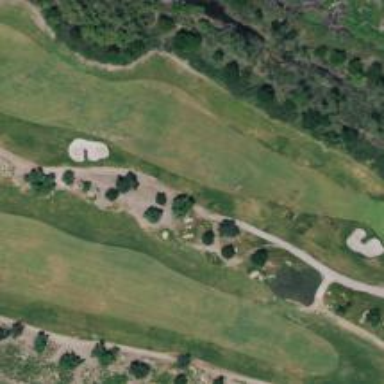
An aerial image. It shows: Path for golf carts.